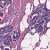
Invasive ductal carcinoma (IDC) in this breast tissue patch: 1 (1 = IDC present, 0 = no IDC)